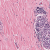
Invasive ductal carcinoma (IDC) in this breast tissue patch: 0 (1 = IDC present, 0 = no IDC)